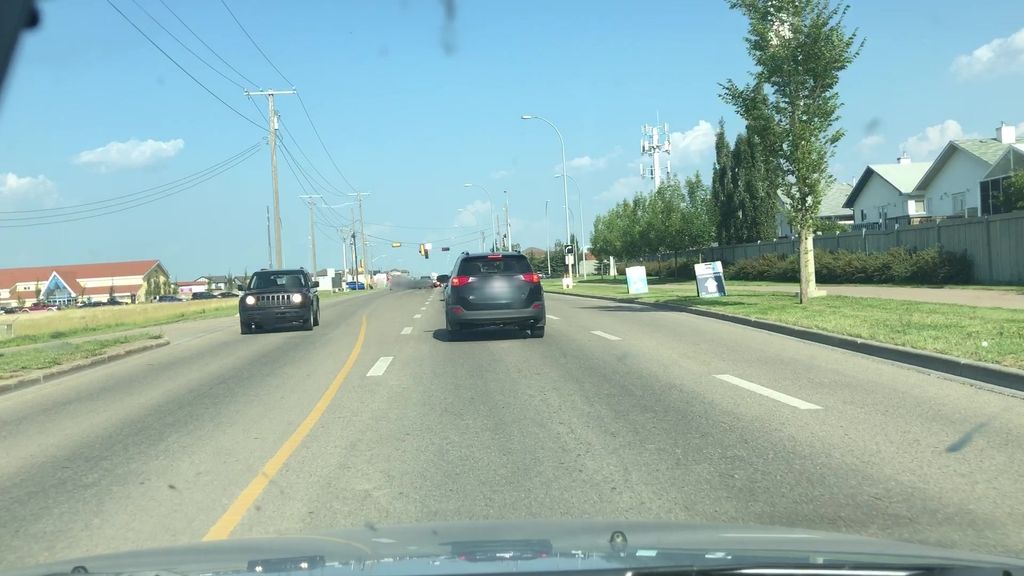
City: edmonton